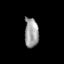
Tissue: lung
Cell type: Epithelial cells
Senescence score: 0.1635
Nuclear area (px): 402
Mean DAPI intensity: 158.311